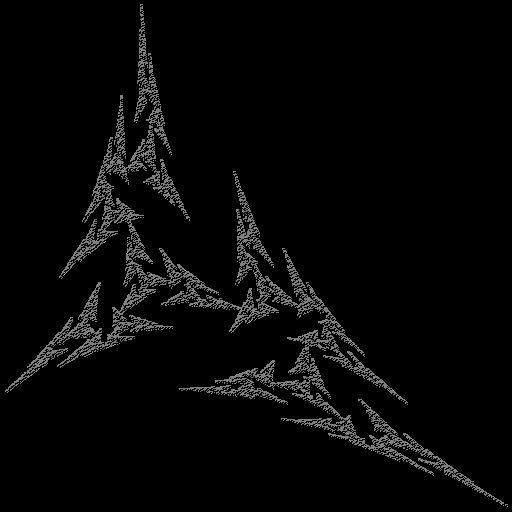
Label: snowcap